Question: What is the result of this measurement?
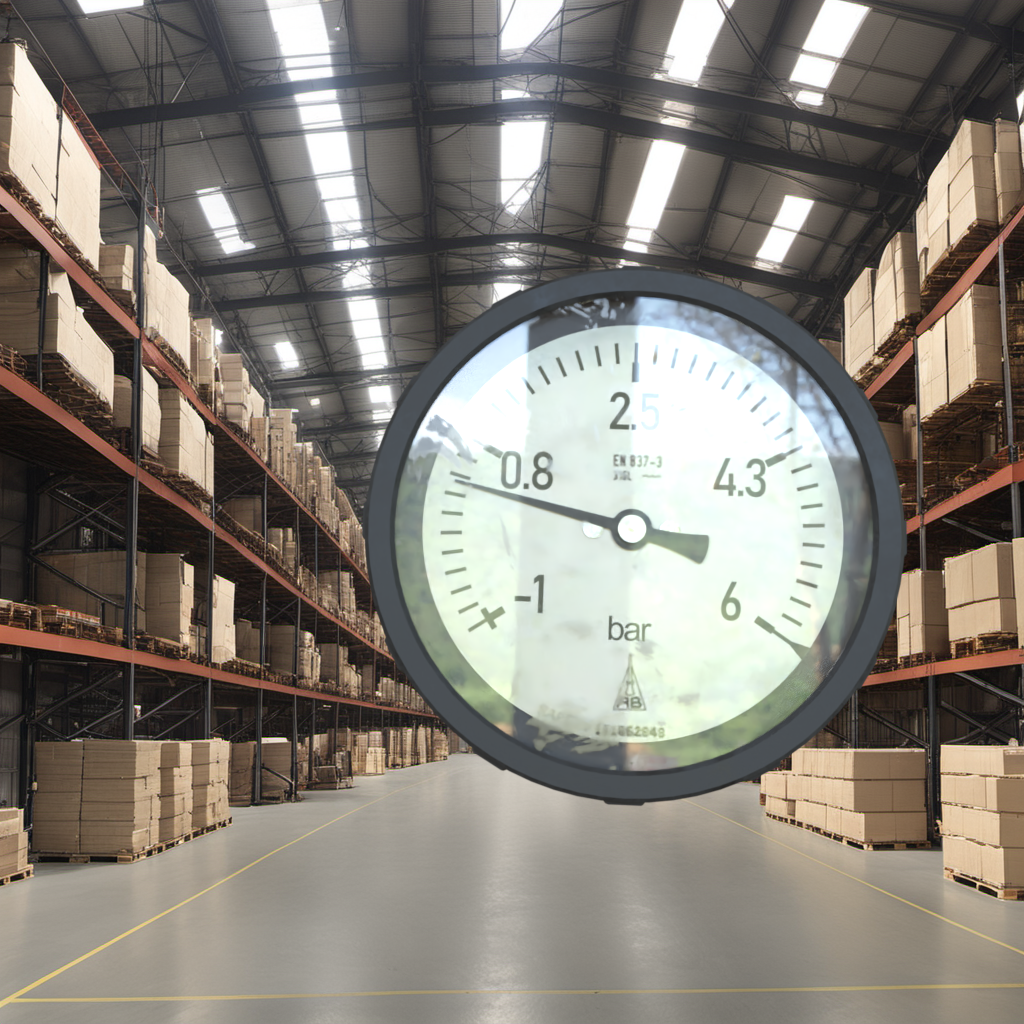
Answer: The result is 0.35
Question: What is the value range of this measurement?
Answer: The range is from -1 to 6
Question: What is the minimum and maximum value of the measurement shown in the image?
Answer: The minimum value is -1 and the maximum value is 6